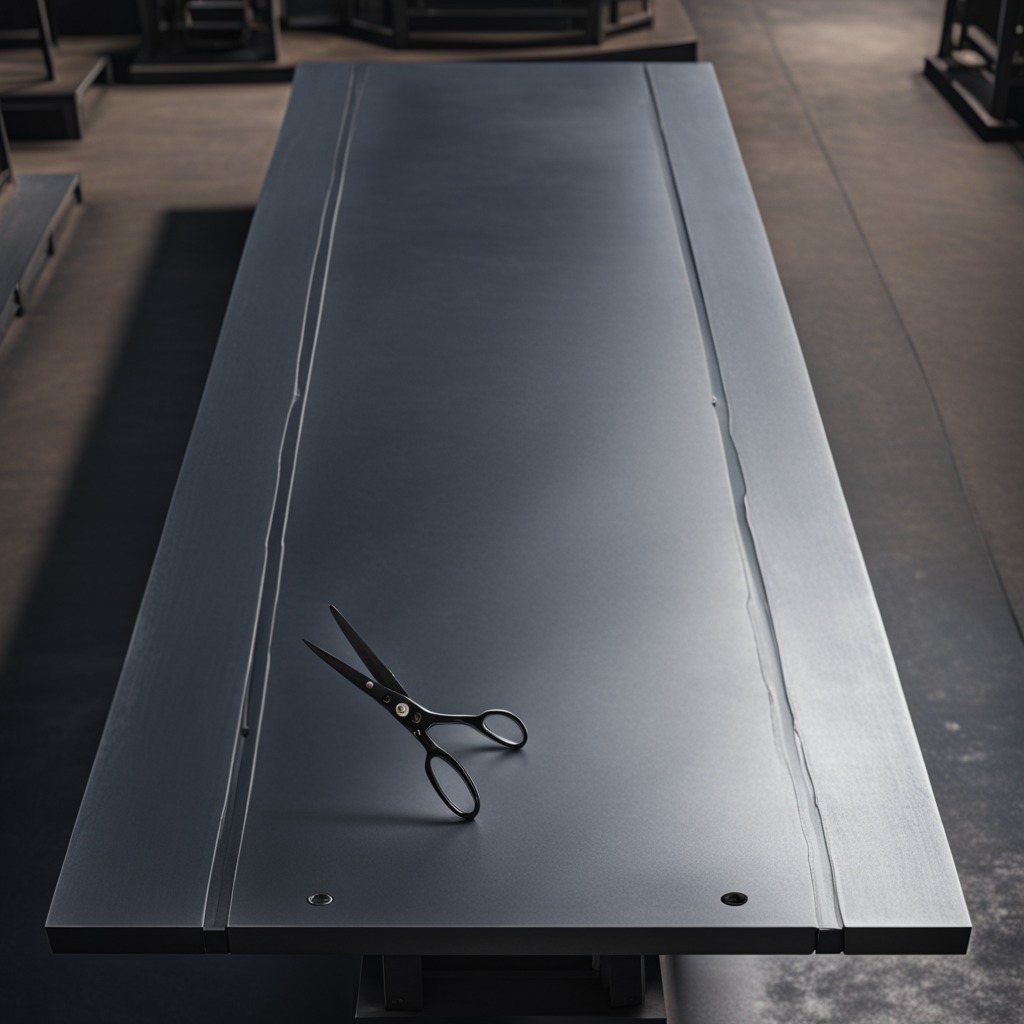
A scissor is lying on a cold steel table in a mining workshop gritty textures.